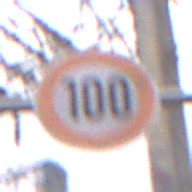
Verkehrszeichen: Geschwindigkeit100
Umgebung: Outdoor, Urban
Tageszeit: MorningAfternoon
Wetter: Overcast
Licht: Natural
Jahreszeit: NotSpecified
Kontrast: LowContrast